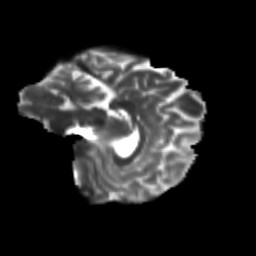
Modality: T2w
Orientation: sagittal
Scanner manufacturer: siemens
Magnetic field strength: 3 T
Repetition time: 9.2 s
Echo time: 0.084 s